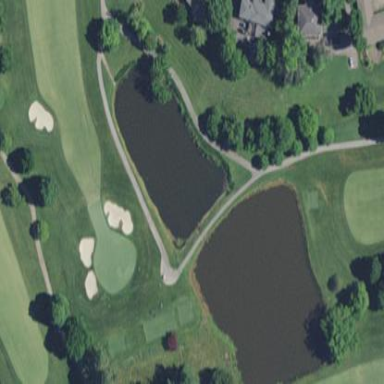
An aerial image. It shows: Water hazard on golf course. The hazard is natural water feature.